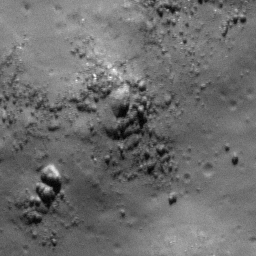
Pit: Lalande 2
Host crater: Lalande
Host type: impact_melt
Lunar coordinates: latitude -4.495, longitude 351.499